九年级 · 立体几何学
如图, 上下底面为全等的正六边形礼盒, 其主视图与左视图均由矩形构成, 主视图中大矩形边长如图所示, 左视图中包含两个全等的矩形, 如果用彩色胶带按实物图中所示方式包扎礼盒, 所需胶带长度至少为 $(\quad)$

主视图

左视图
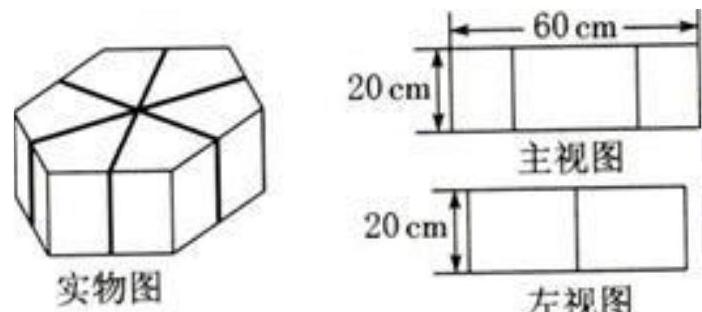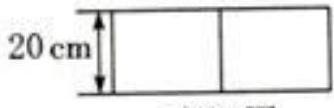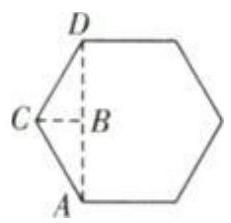
A. $320 \mathrm{~cm}$
B. $395.24 \mathrm{~cm}$
C. $431.77 \mathrm{~cm}$
D. $480 \mathrm{~cm}$
答案: C
解析: 根据题意, 作出实际图形的上底, 如图 $A C 、 C D$ 是上底面的两边, 则 $A C=60 \div 2=30(\mathrm{~cm}), \angle A C D=$ $120^{\circ}$. 作 $C B \perp A D$ 于点 $B$, 那么 $A B=A C \cdot \sin 60 \cdots{ }^{\circ}=15 \sqrt{3}(\mathrm{~cm}), \therefore A D=2 A B=30 \sqrt{3}(\mathrm{~cm}) . \therefore$ 胶带的长
至少为 $30 \sqrt{3} \times 6+20 \times 6 \approx 431.77(\mathrm{~cm})$. 故选 $C$.